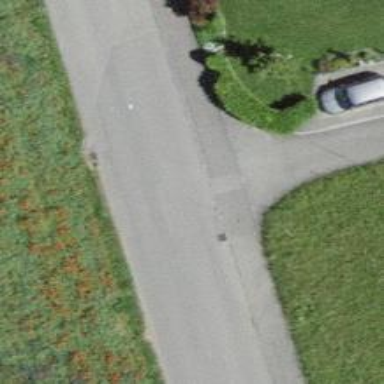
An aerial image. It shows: Residential road with asphalt surface and sidewalk on the left side.